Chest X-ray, PA view. Patient: 51 years old, sex F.
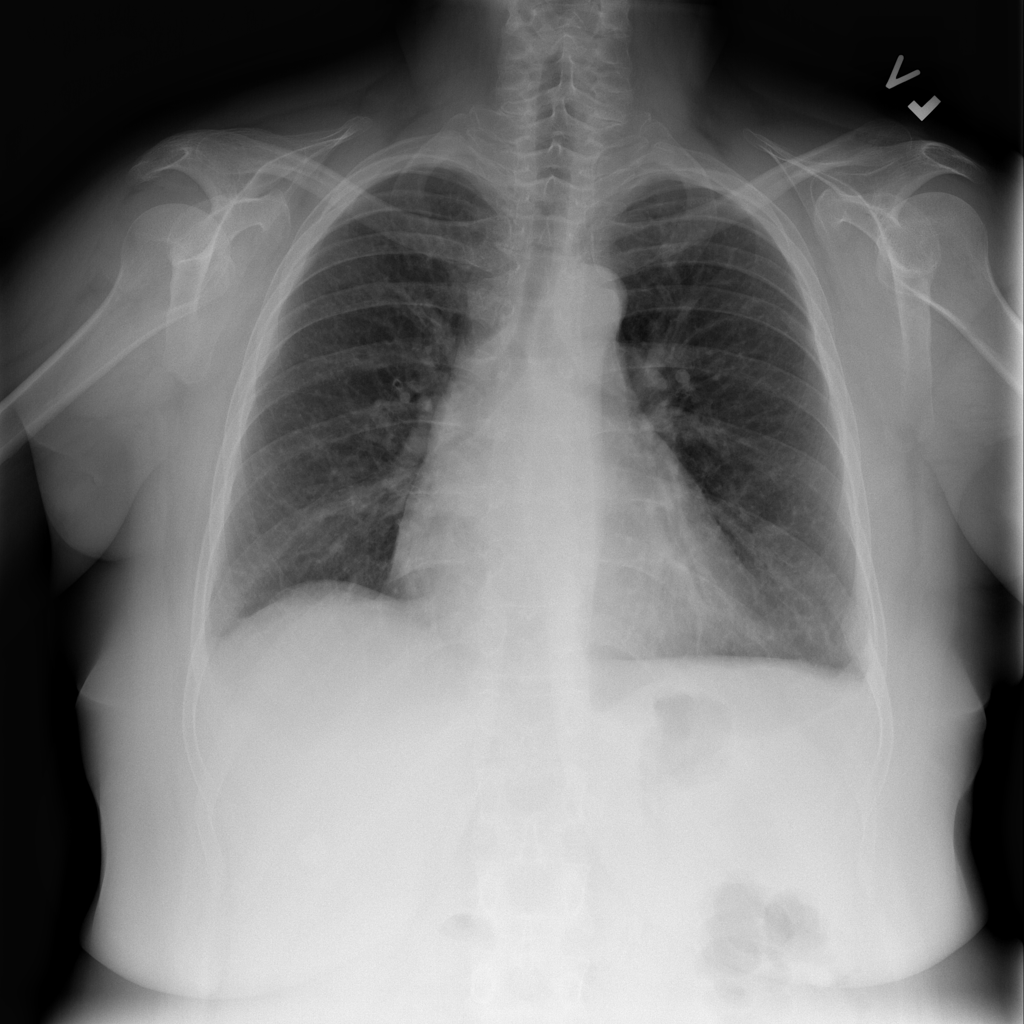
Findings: No Finding